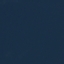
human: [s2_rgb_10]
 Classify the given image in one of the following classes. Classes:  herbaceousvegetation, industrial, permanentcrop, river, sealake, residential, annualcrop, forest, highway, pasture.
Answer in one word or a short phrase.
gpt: SeaLake